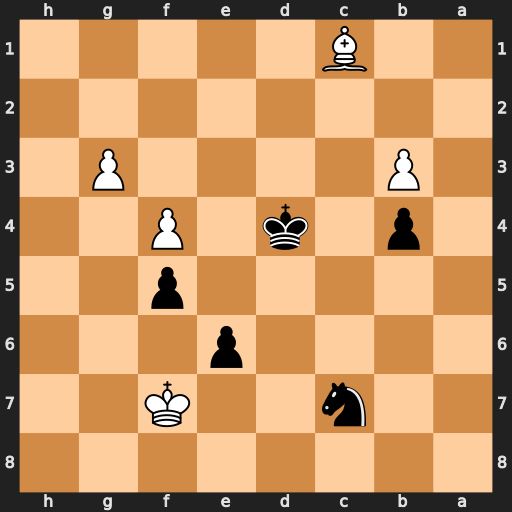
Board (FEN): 8/2n2K2/4p3/5p2/1p1k1P2/1P4P1/8/2B5
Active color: b
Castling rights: -
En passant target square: -
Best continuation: Kc3 Be3 Kxb3 Bb6 Nd5